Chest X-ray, PA view. Patient: 39 years old, sex F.
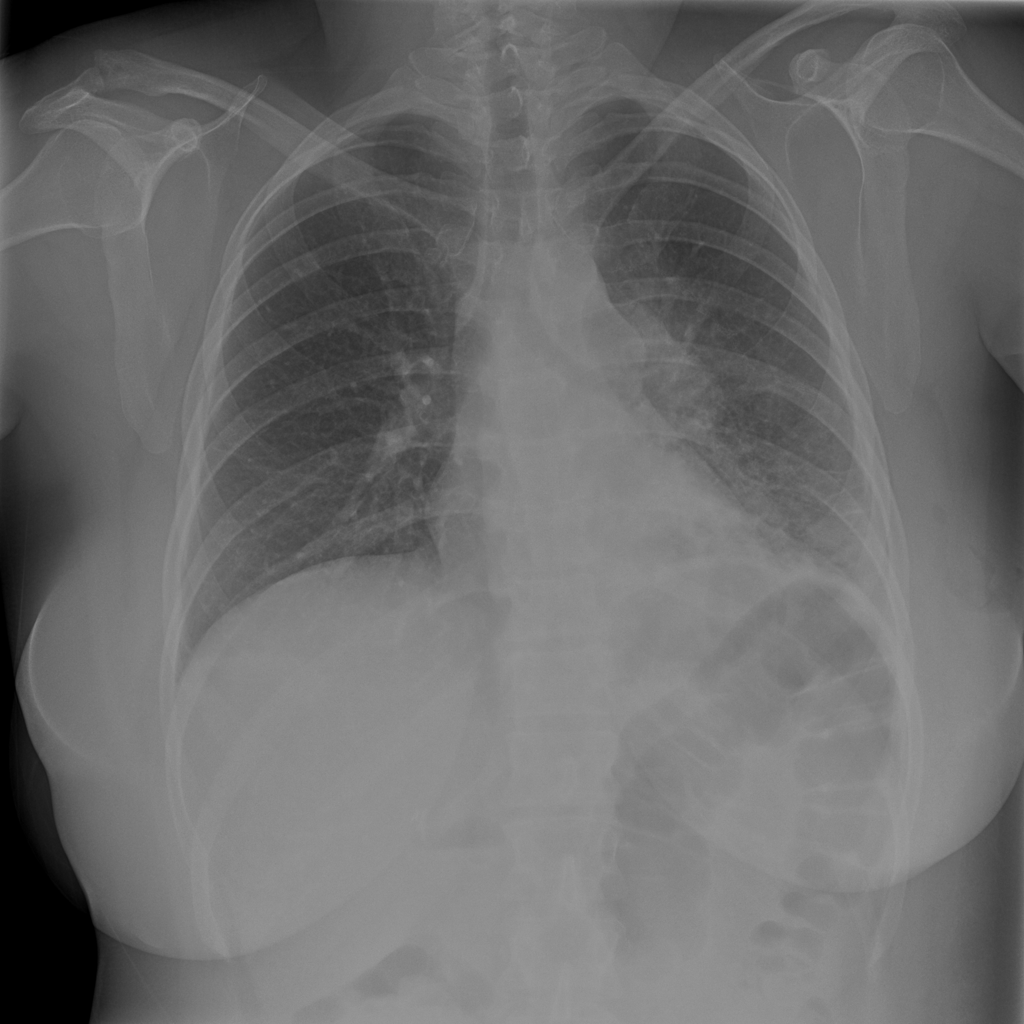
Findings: No Finding